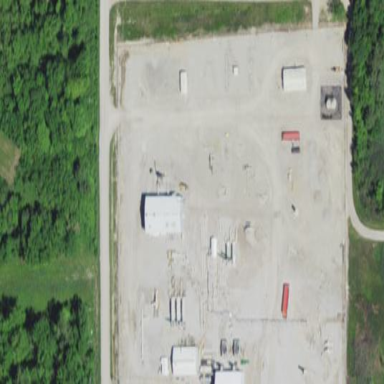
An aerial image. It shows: Industrial area primarily dedicated to natural gas operations.